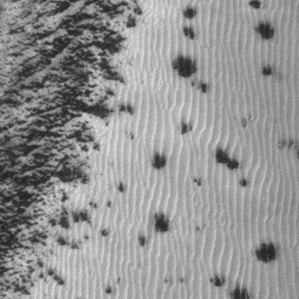
Label: frost